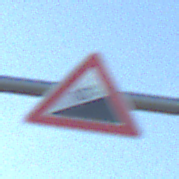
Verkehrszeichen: Steigung10
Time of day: MorningAfternoon
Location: Outdoor (Nature)
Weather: Clear
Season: Winter
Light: Natural